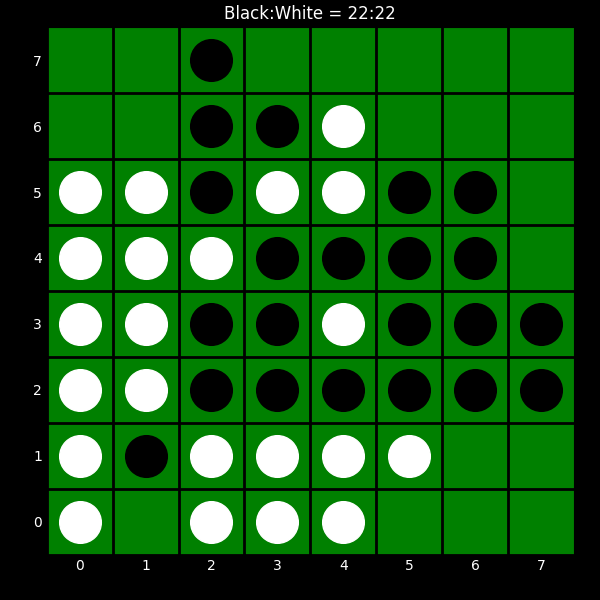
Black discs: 22
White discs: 22